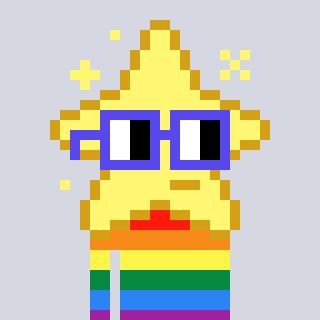
a pixel art character with square blue glasses, a star-shaped head and a orange-colored body on a cool background